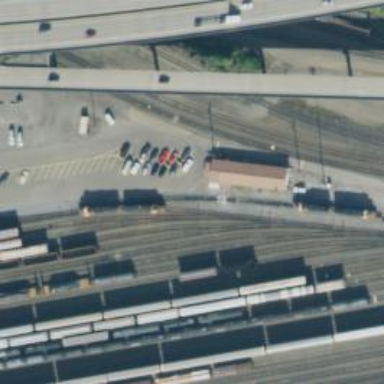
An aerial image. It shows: Railway yard in service.